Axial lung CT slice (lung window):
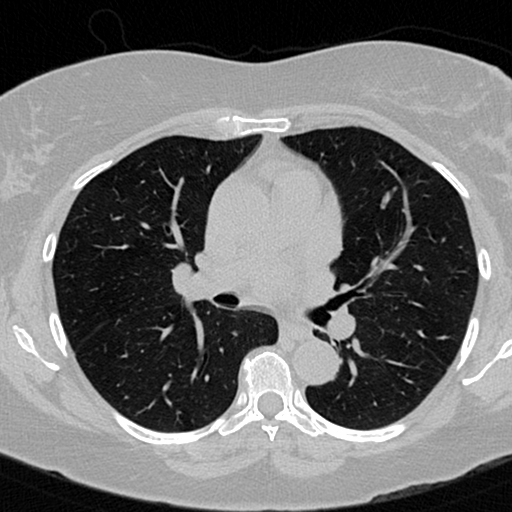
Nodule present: no